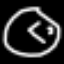
Label: clock